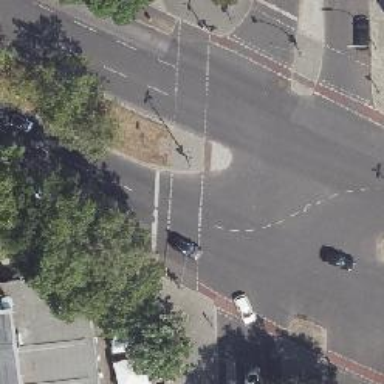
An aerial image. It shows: Road with traffic signals.